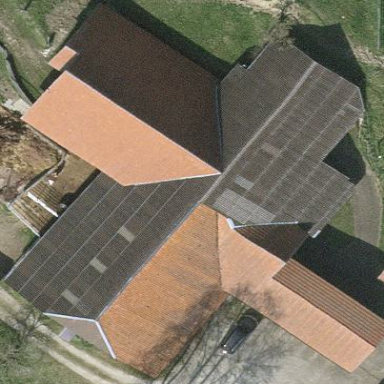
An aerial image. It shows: Farm auxiliary building.